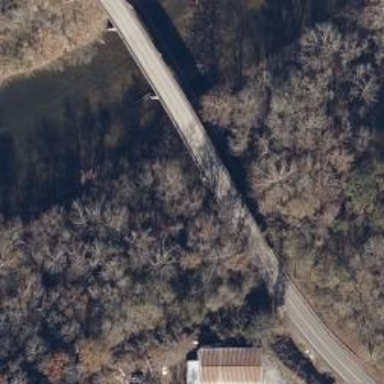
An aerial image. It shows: Tertiary road passing over bridge.